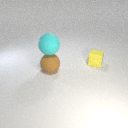
large brown rubber sphere in front of small yellow rubber cube